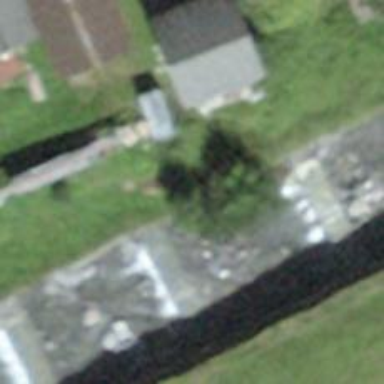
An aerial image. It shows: Retaining wall.